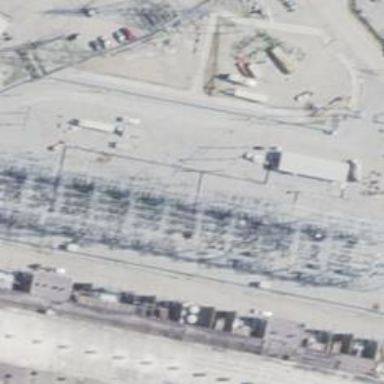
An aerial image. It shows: Lattice structure tower used for power distribution.